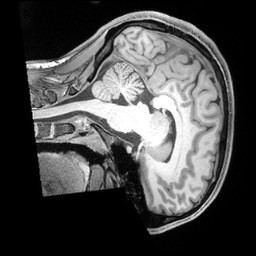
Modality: T1w
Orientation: sagittal
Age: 24
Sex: male
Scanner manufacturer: siemens
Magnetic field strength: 3 T
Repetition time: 2.4 s
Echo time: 0.00224 s